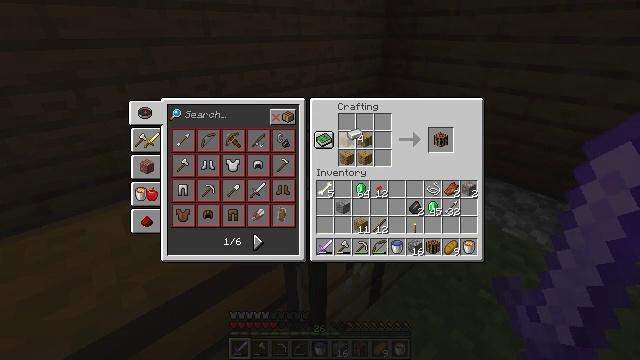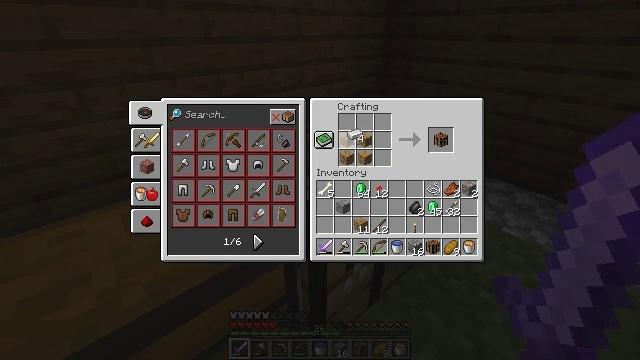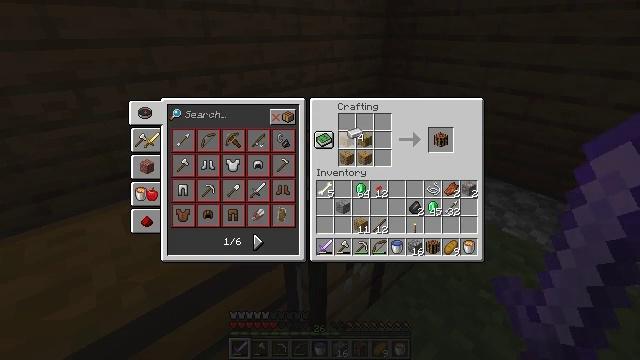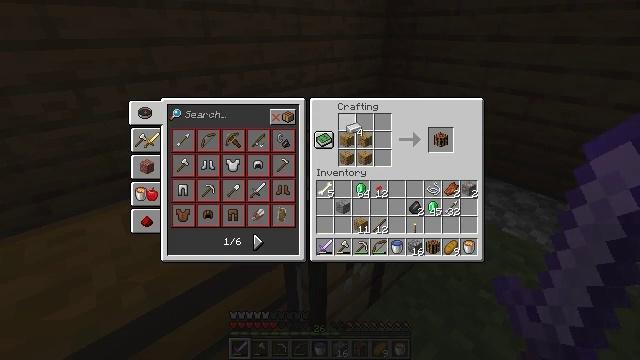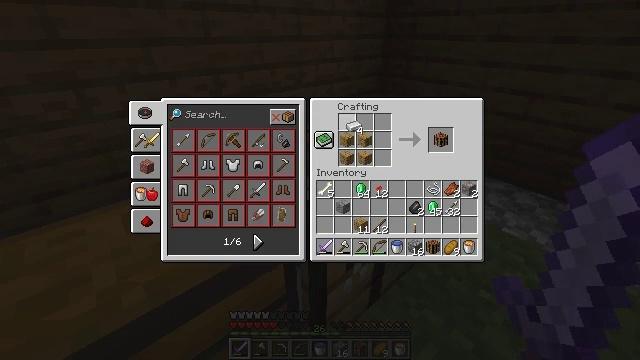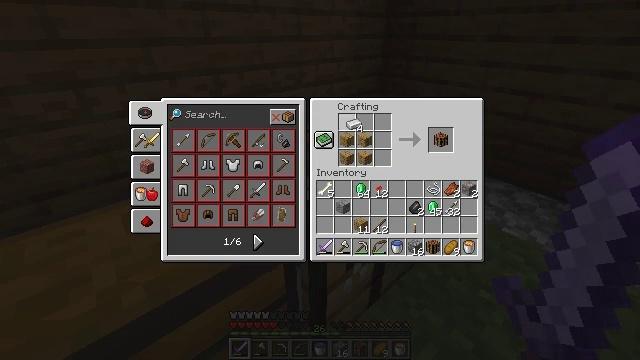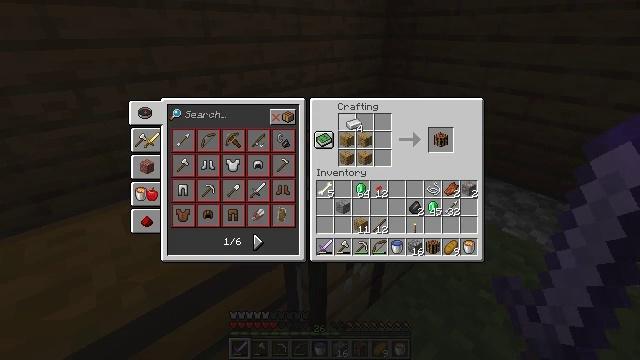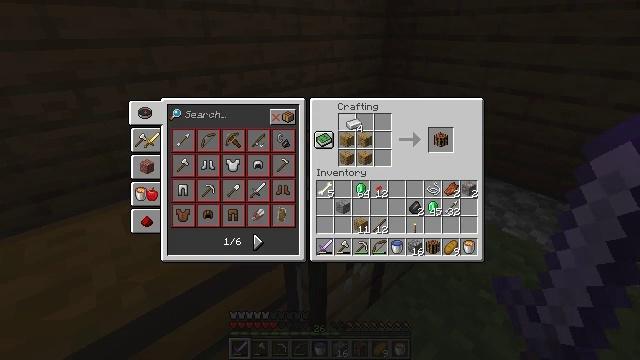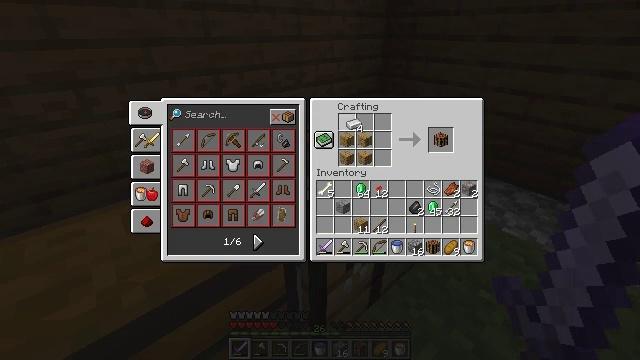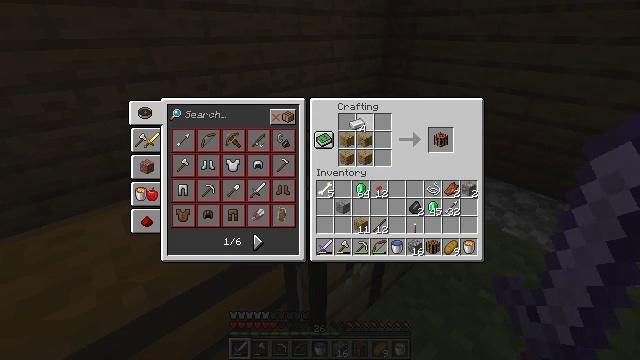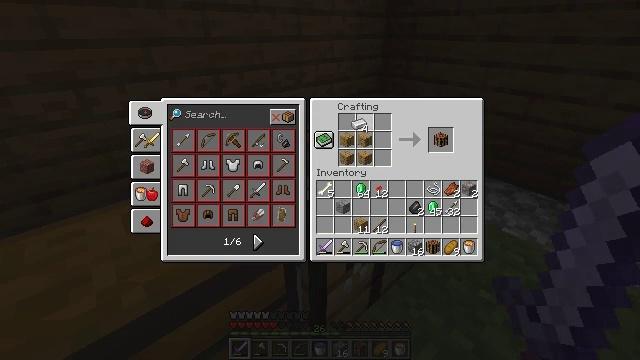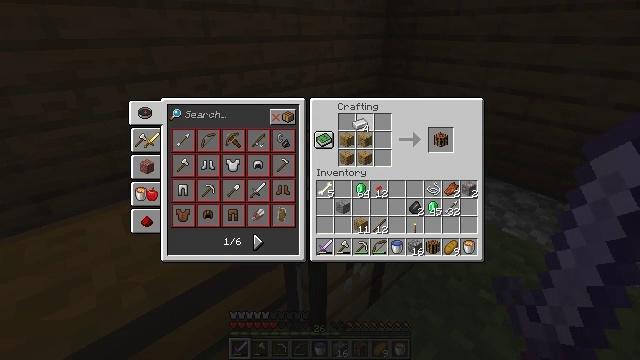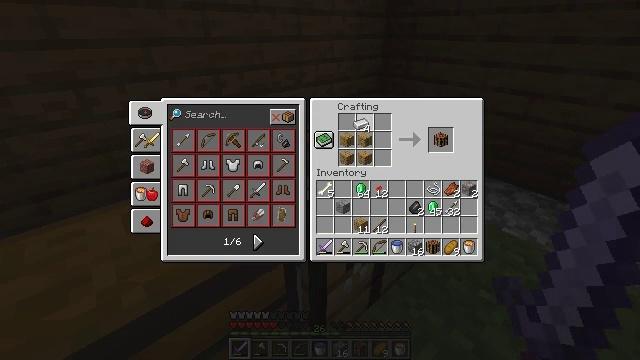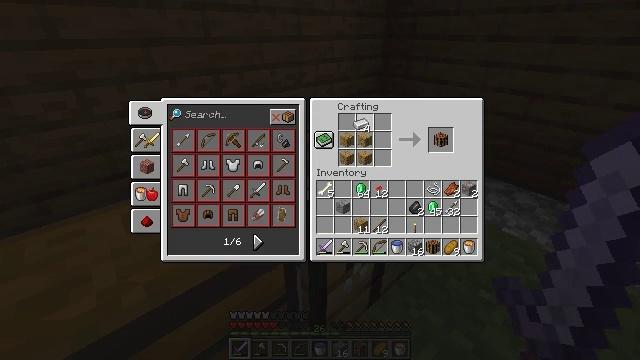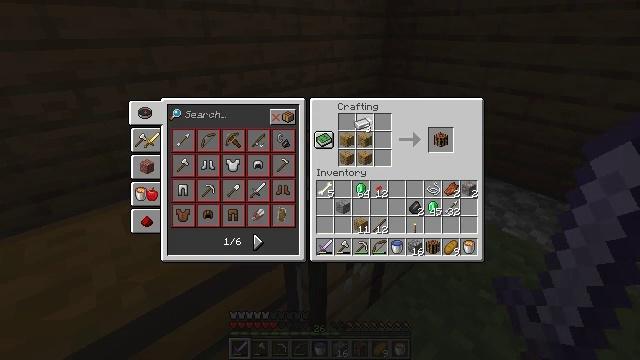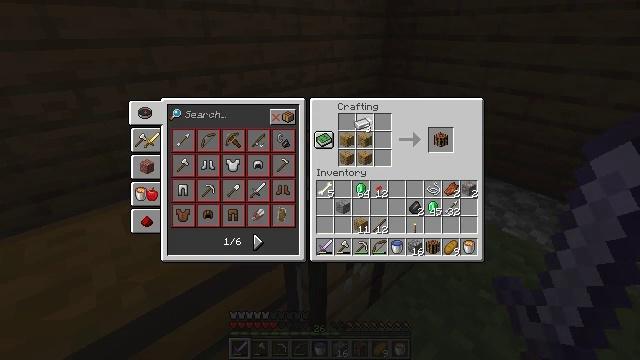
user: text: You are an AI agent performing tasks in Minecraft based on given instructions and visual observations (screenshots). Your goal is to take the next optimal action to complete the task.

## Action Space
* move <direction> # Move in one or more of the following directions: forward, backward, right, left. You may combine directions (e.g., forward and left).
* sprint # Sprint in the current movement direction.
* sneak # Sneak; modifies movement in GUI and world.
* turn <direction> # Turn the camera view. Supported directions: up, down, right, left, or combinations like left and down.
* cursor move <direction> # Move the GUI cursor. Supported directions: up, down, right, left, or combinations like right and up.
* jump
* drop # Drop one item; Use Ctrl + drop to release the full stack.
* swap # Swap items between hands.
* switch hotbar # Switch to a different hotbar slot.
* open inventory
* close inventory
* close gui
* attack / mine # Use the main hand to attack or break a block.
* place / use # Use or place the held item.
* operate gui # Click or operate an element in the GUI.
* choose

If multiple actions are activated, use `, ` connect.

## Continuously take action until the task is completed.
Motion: motion action
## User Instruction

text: Make a smithing table using the crafting interface.
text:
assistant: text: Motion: no_op
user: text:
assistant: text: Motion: no_op
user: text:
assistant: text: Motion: no_op
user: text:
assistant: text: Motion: no_op
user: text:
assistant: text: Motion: no_op
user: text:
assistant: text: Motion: choose
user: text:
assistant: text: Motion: choose
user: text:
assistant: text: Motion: choose
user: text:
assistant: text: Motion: choose
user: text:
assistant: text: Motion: choose
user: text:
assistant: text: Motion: choose
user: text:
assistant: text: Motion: choose
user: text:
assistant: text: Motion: choose
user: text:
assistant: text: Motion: no_op
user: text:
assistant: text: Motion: no_op
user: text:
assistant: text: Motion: no_op
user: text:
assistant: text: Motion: no_op
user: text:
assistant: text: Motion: no_op
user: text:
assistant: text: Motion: no_op
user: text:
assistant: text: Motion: no_op
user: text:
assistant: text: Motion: choose
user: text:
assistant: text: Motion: choose
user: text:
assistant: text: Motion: choose
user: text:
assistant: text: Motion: no_op
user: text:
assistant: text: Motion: no_op
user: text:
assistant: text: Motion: no_op
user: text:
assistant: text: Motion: cursor move down
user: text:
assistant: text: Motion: cursor move down
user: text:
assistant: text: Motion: cursor move down
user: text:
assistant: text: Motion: cursor move left and down